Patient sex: M
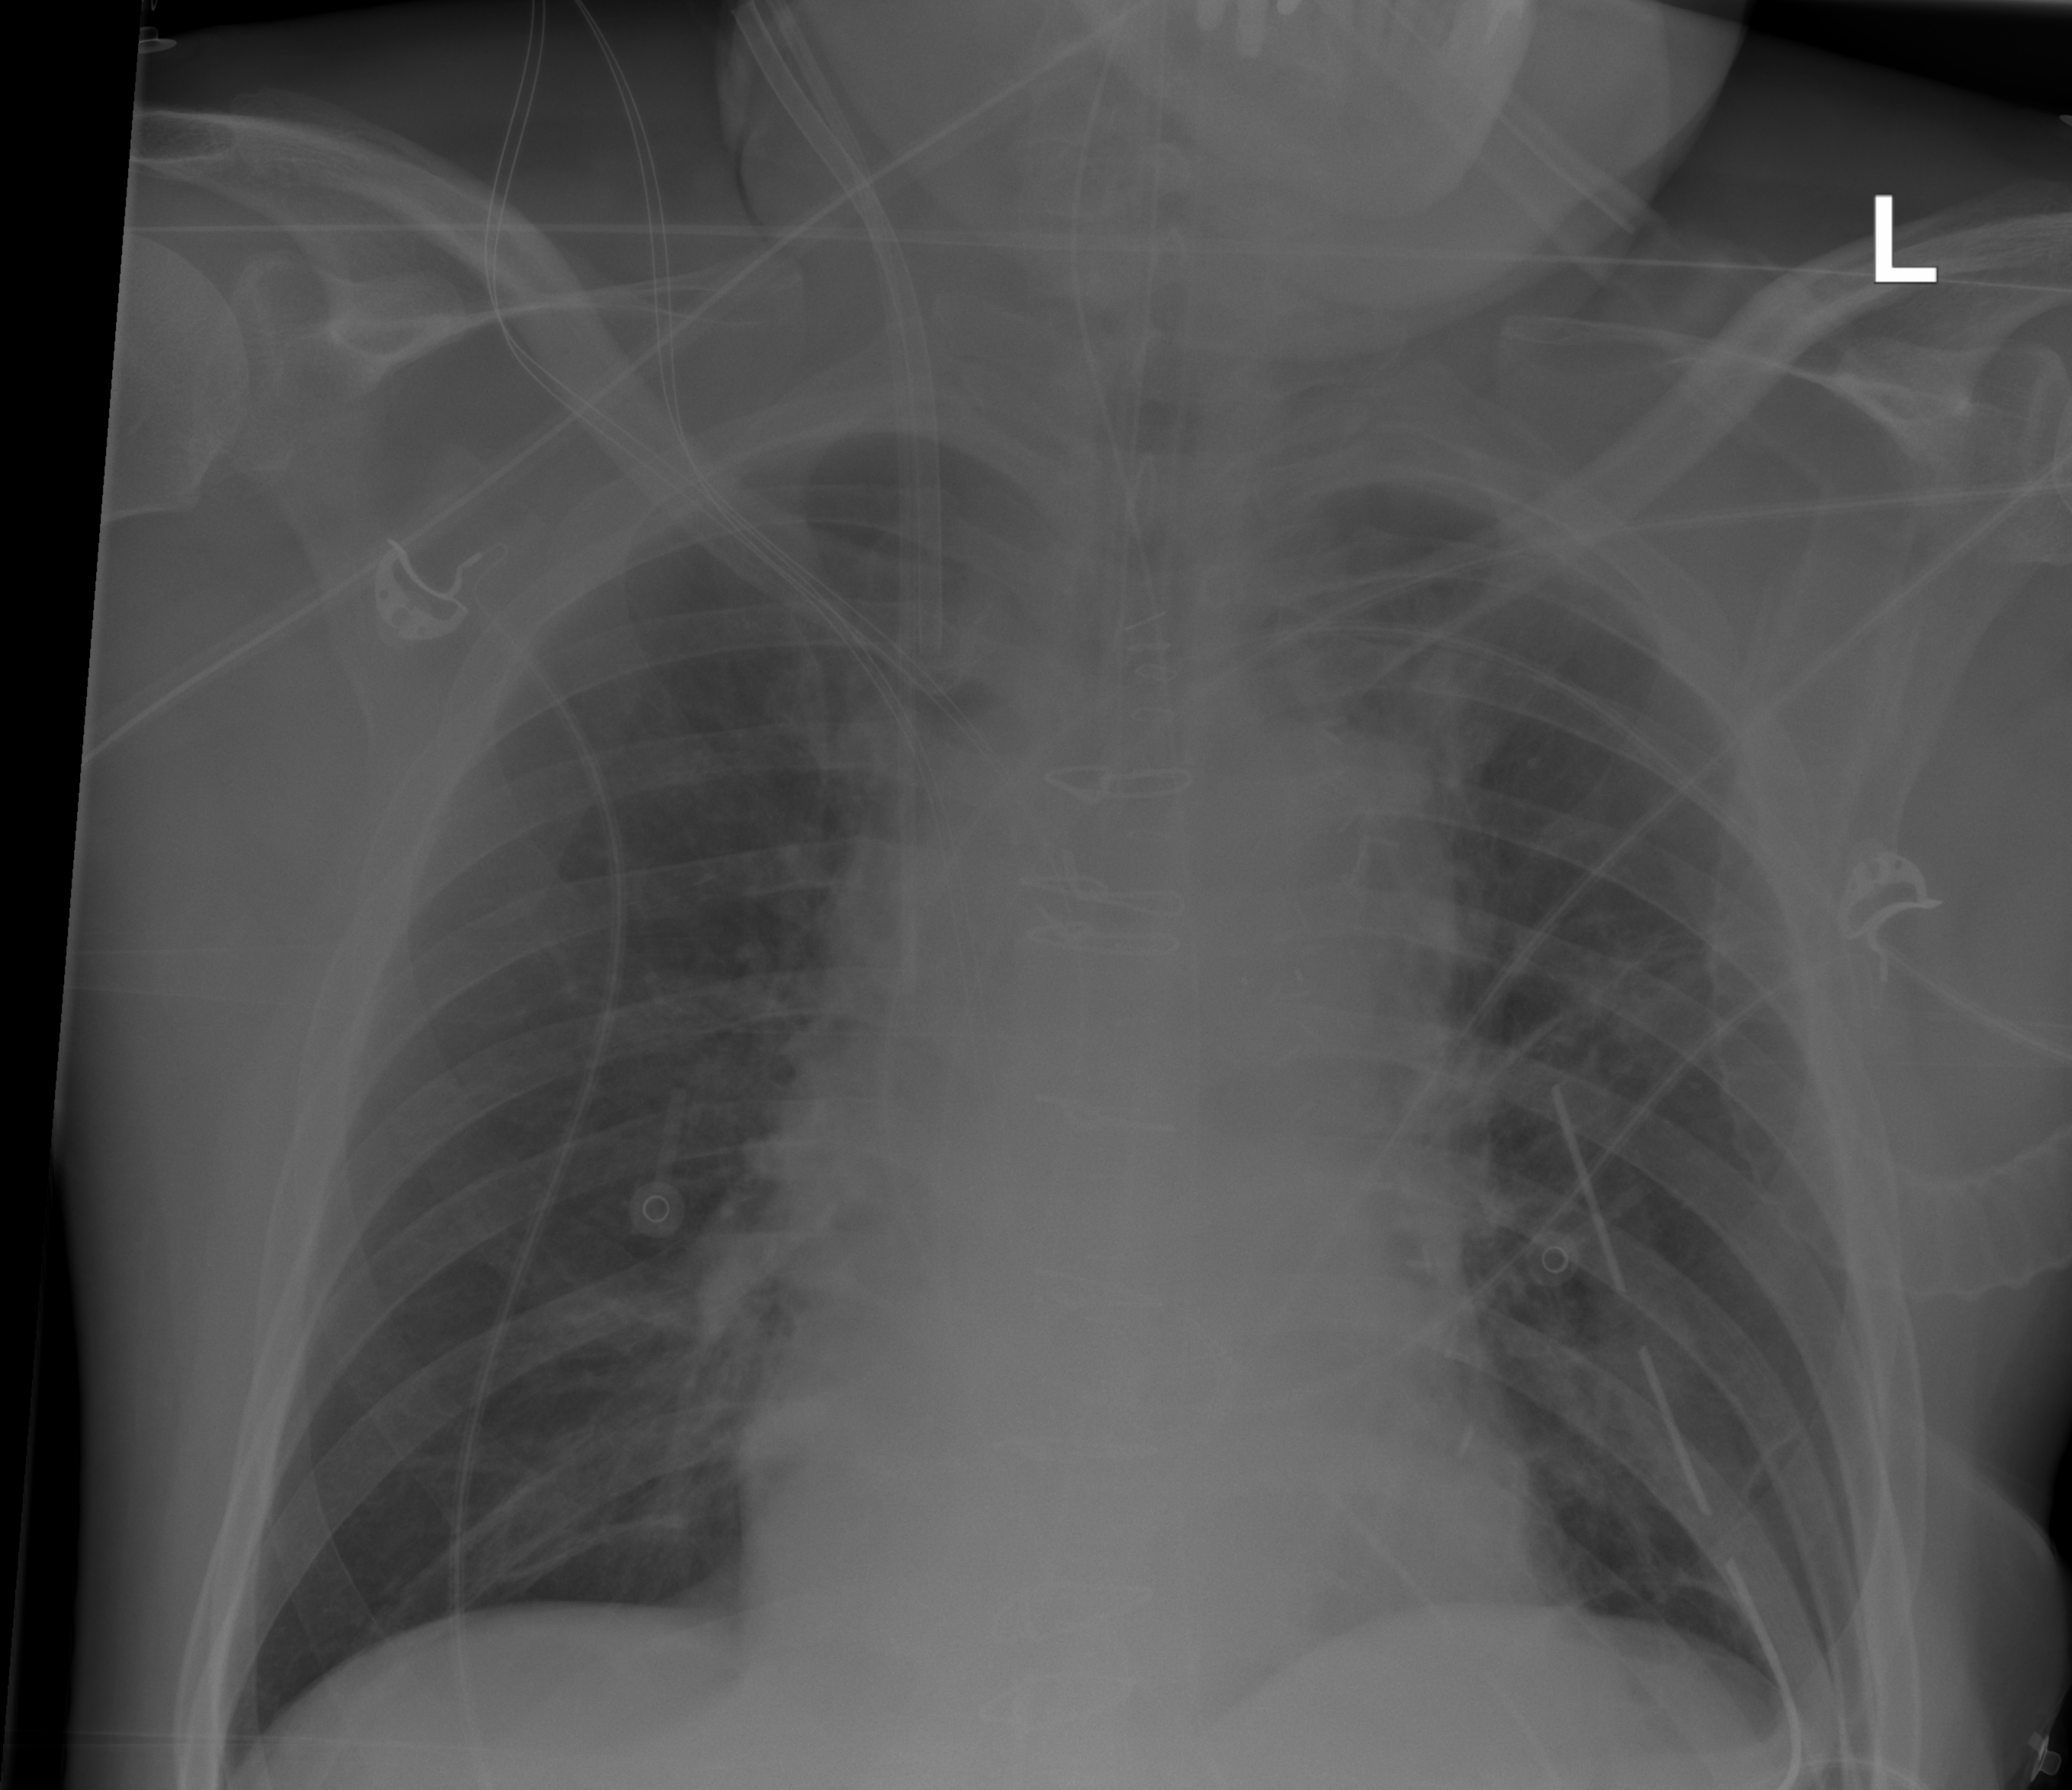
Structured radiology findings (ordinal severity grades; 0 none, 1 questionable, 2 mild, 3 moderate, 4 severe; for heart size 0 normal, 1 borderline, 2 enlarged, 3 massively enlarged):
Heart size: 0
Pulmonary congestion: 0
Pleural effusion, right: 0
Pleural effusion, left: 0
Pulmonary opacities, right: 0
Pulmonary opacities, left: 0
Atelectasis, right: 0
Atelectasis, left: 2